This time-frequency spectrogram was computed from a bearing vibration snapshot; brighter regions carry more energy. Classify the bearing condition as one of: normal, inner_race, outer_race, ball.
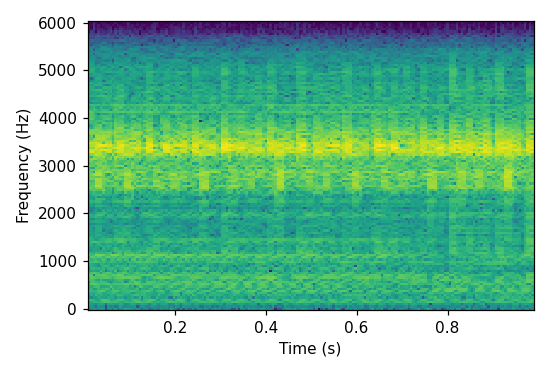
Answer: outer_race